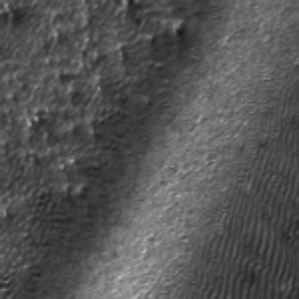
Label: frost